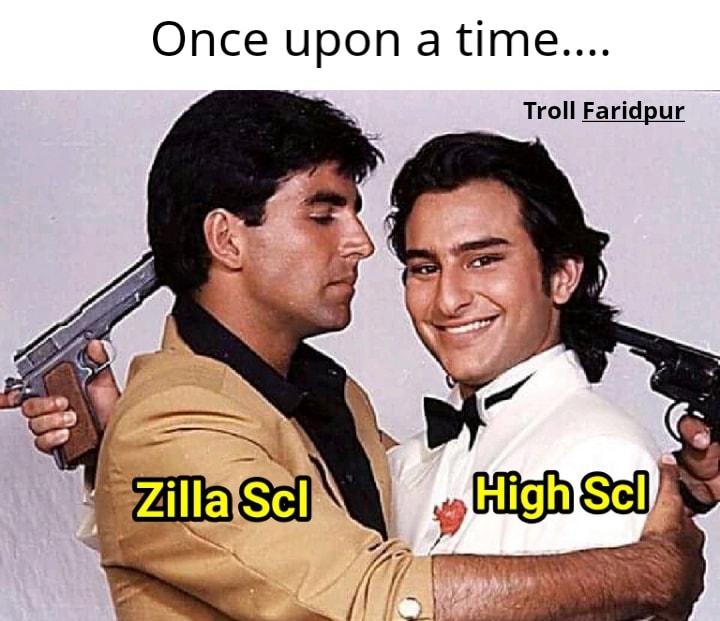
Caption: Once upon a time     Zilla scl    High Scl
Label: hate